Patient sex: M
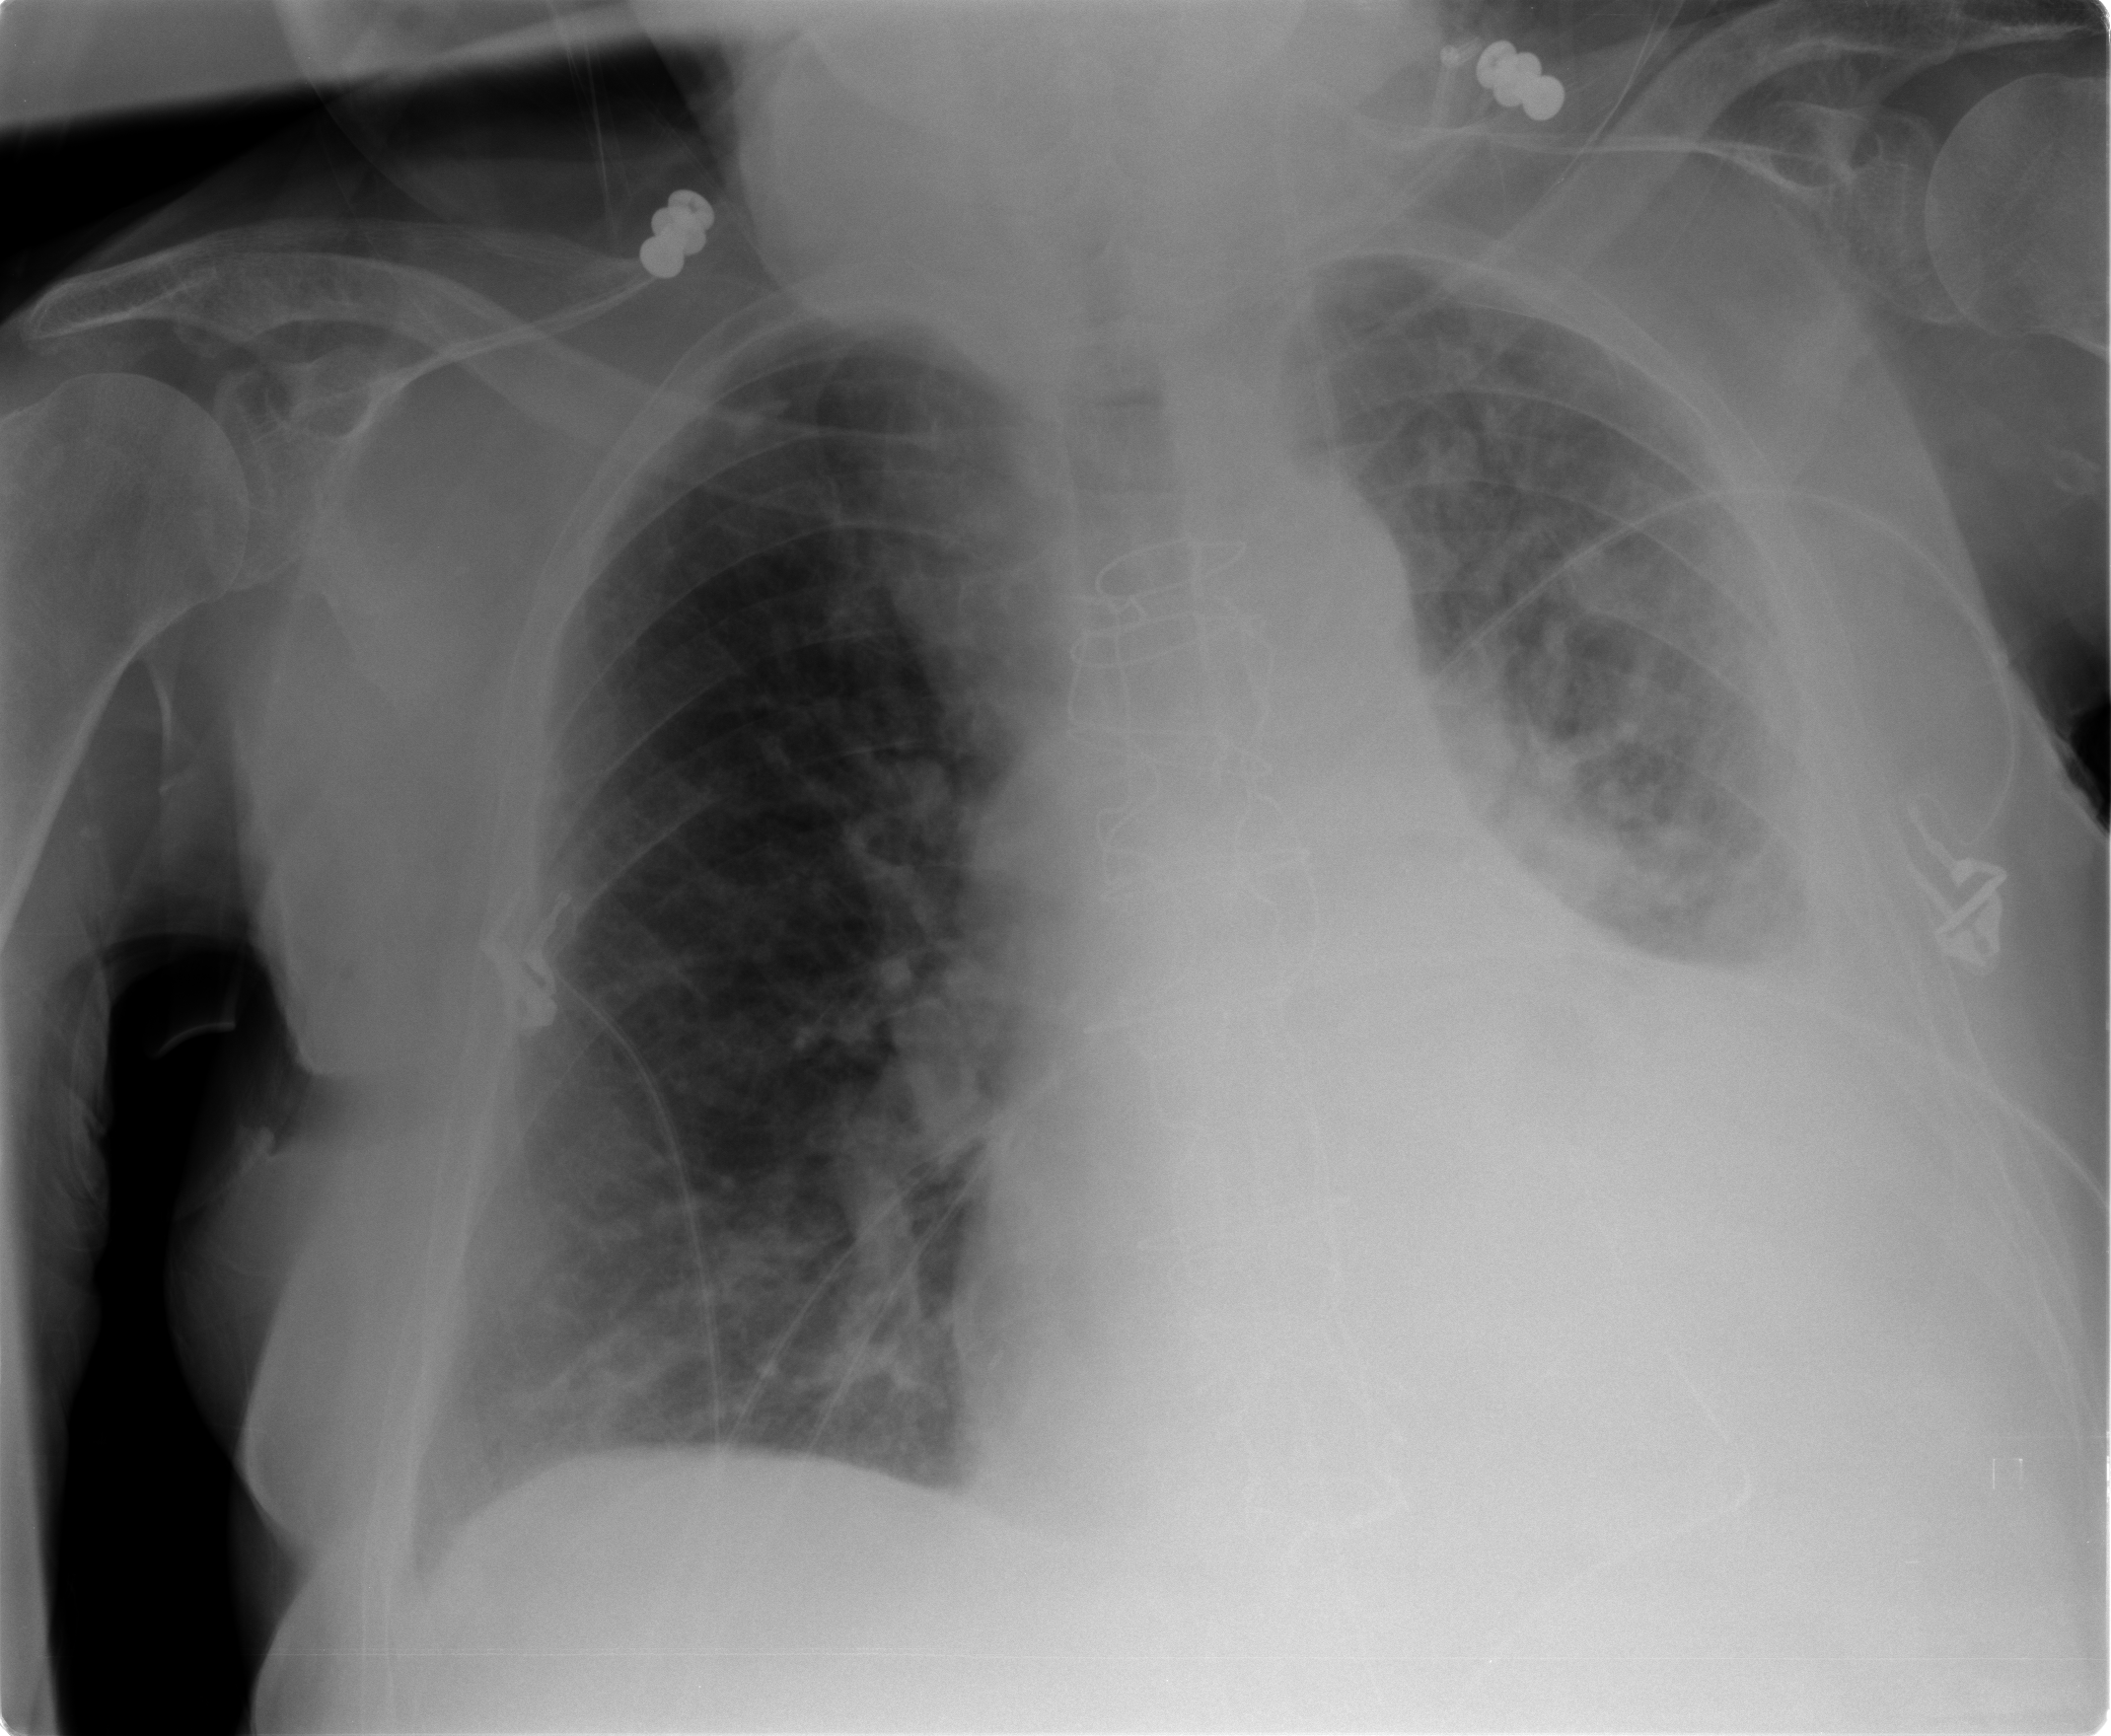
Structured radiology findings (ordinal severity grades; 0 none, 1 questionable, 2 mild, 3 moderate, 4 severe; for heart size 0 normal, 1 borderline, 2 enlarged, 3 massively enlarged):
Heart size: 3
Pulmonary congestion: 3
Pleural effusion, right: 0
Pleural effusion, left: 3
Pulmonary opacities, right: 2
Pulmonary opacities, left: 3
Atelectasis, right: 2
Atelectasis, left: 3